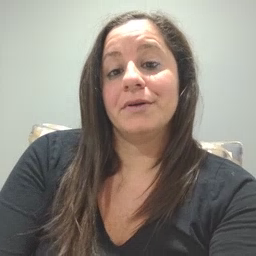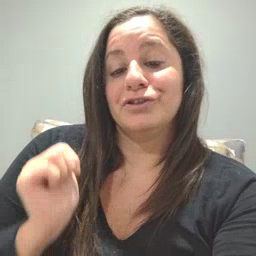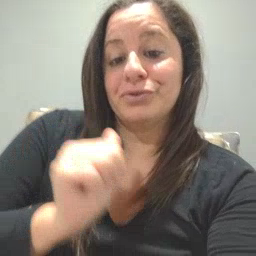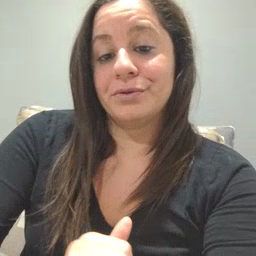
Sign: jacket